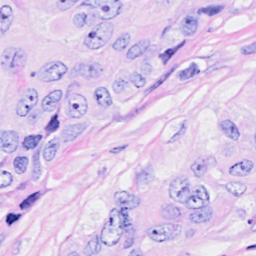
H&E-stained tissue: Breast